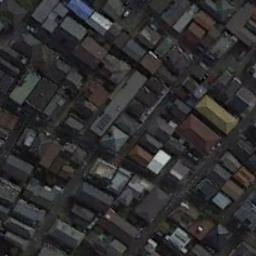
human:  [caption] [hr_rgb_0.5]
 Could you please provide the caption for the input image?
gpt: The dense residential is next to the road .

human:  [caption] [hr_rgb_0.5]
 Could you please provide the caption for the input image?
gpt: Many roads and neatly arranged houses in densely populated areas .

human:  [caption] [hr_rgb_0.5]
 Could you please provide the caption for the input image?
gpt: A dense residential area has lots of houses with different colors of roofs .

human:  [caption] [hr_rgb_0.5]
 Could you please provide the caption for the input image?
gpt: The houses are many and neatly arranged .

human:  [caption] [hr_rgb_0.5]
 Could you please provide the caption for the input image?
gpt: There are many black buildings on a dense residential area .